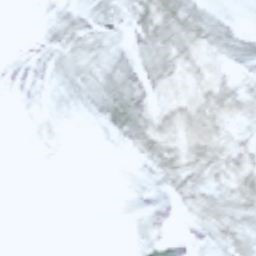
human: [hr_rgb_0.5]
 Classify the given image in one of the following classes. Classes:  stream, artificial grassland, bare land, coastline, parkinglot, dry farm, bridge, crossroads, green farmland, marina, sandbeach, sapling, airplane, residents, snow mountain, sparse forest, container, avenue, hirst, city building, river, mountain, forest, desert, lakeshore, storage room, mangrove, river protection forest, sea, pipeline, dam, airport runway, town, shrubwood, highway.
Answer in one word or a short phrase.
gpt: snow mountain